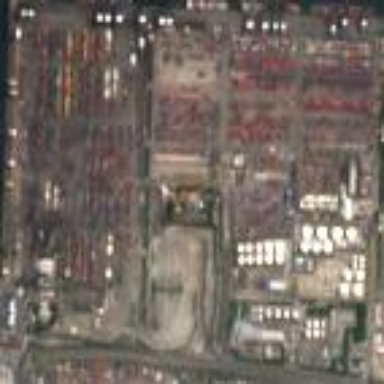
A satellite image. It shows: Industrial area designated as port.